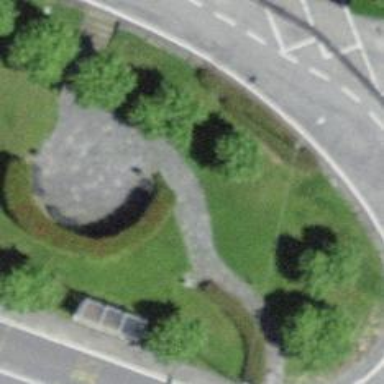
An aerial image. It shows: Black bench.